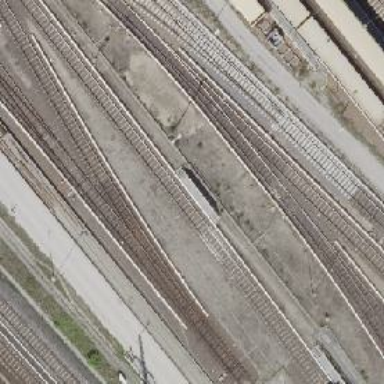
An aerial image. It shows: Railway switch.